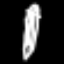
Label: pencil